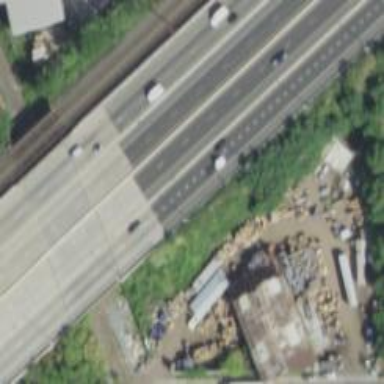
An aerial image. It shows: Urban freeway bridge over motorway.